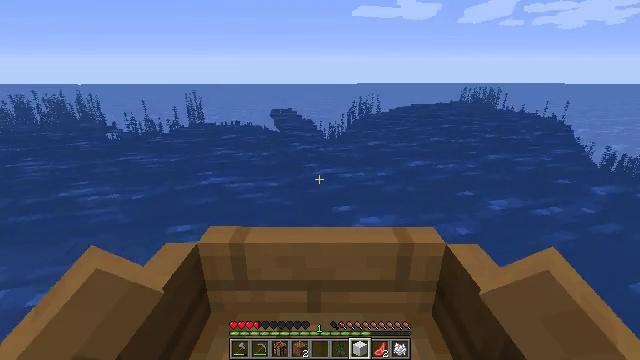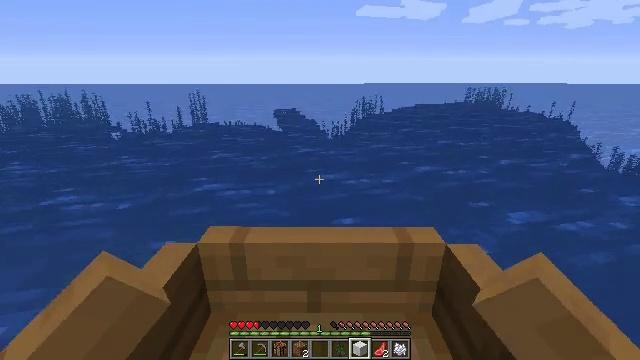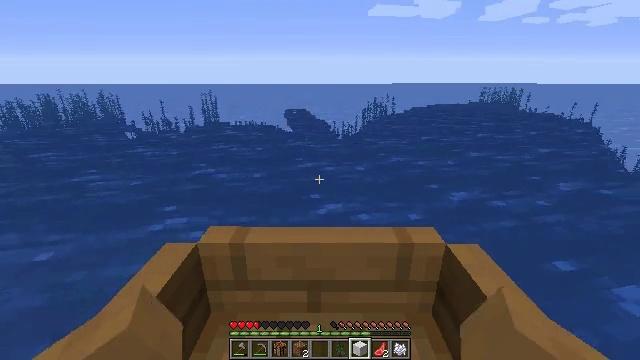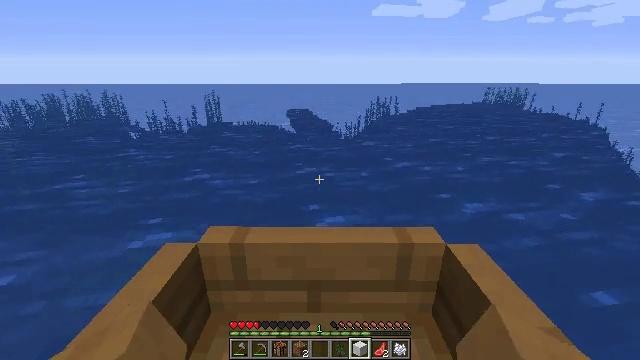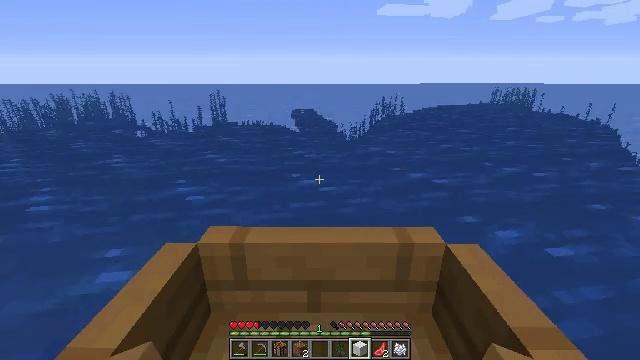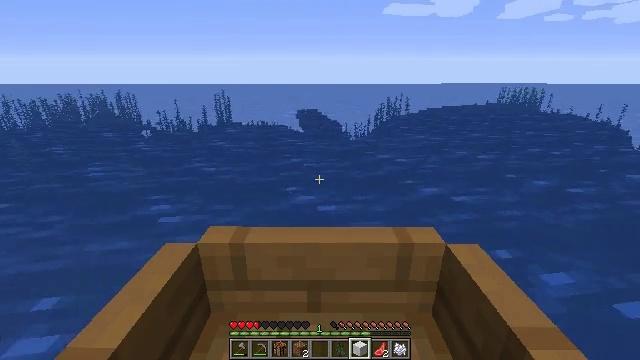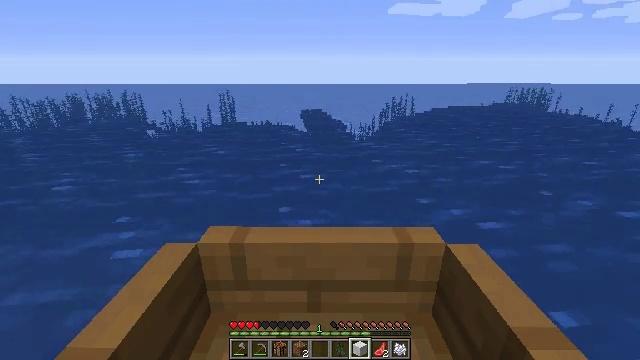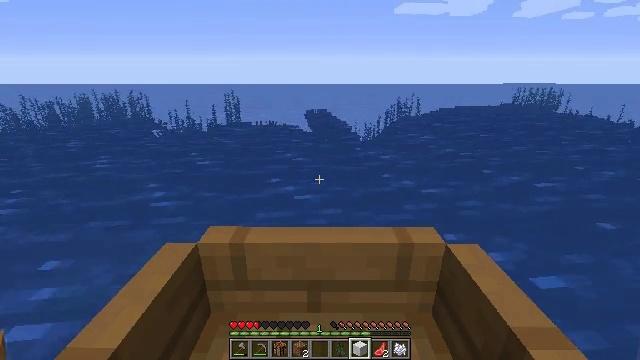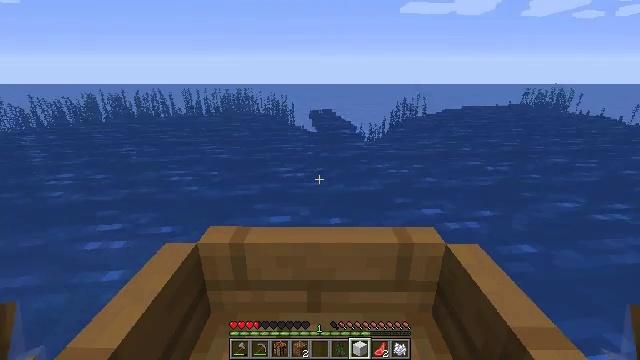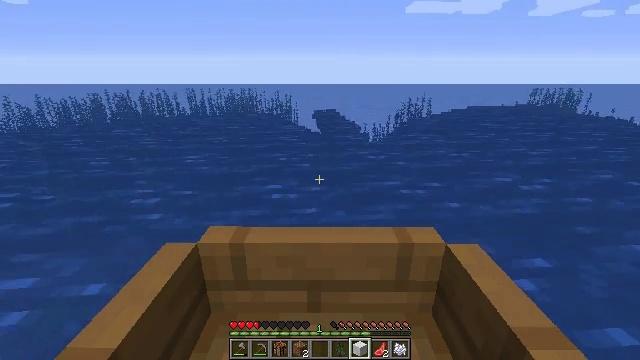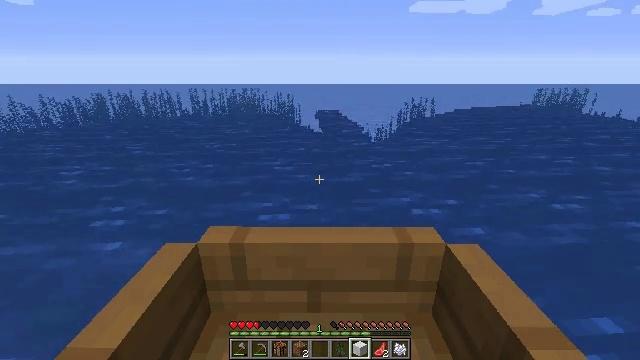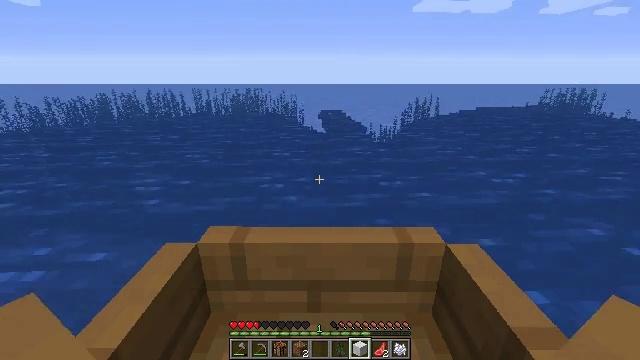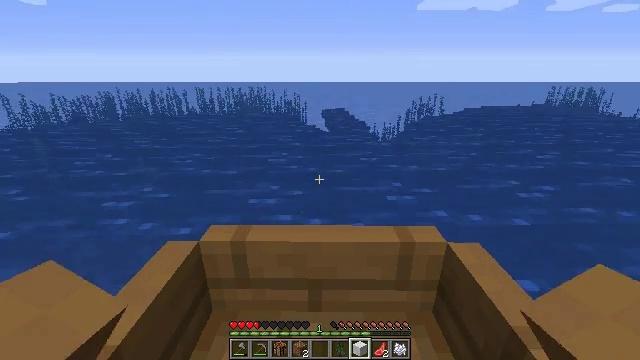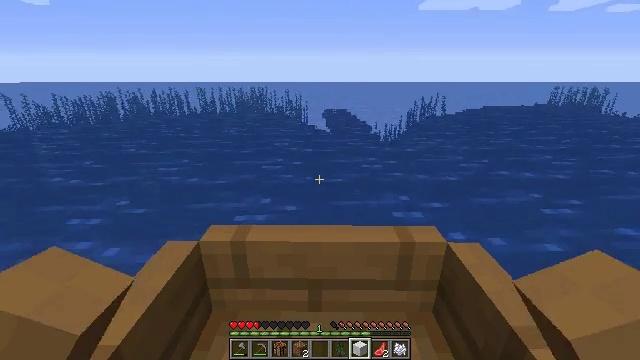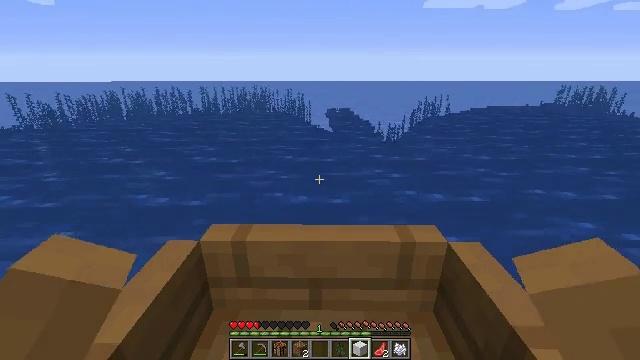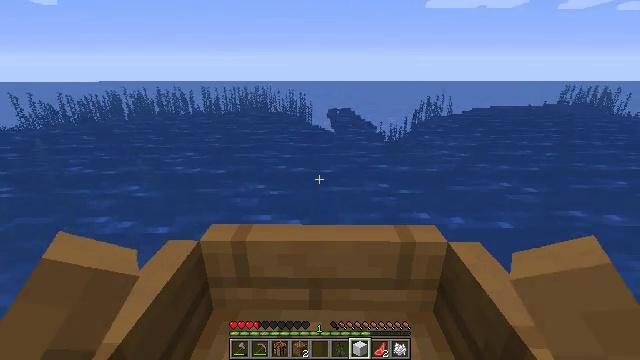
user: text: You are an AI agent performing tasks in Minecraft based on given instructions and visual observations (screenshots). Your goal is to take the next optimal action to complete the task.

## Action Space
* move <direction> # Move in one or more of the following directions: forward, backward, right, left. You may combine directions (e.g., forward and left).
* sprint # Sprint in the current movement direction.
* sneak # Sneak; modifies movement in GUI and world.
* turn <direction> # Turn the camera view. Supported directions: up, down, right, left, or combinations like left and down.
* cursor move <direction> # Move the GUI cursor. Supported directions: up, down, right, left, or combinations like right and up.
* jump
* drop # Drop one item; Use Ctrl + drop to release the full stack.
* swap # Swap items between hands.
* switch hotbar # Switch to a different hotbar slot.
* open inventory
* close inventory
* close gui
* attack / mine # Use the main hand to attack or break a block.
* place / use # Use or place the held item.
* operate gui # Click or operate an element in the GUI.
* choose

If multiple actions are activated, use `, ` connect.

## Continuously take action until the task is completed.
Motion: motion action
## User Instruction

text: Gather the jungle stairs to use elsewhere.
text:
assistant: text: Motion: move forward
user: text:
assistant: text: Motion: move forward
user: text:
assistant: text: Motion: move forward
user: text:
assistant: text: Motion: move forward
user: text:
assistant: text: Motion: move forward
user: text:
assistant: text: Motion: move forward
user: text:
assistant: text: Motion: move forward
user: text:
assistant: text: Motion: move forward
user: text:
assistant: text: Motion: move forward
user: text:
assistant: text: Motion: move forward
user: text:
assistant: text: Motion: move forward
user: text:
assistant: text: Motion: move forward
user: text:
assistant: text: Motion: move forward
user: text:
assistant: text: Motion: move forward
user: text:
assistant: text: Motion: move forward
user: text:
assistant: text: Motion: move forward
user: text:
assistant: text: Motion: move forward
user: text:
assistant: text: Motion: move forward
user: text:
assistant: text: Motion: move forward
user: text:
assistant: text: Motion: move forward
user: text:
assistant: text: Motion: move forward
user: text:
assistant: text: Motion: move forward
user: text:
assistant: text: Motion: move forward
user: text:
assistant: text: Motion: move forward
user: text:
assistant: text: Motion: move forward
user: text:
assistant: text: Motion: move forward
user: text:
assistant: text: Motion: move forward
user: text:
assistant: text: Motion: move forward
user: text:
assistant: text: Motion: move forward
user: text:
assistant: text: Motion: move forward